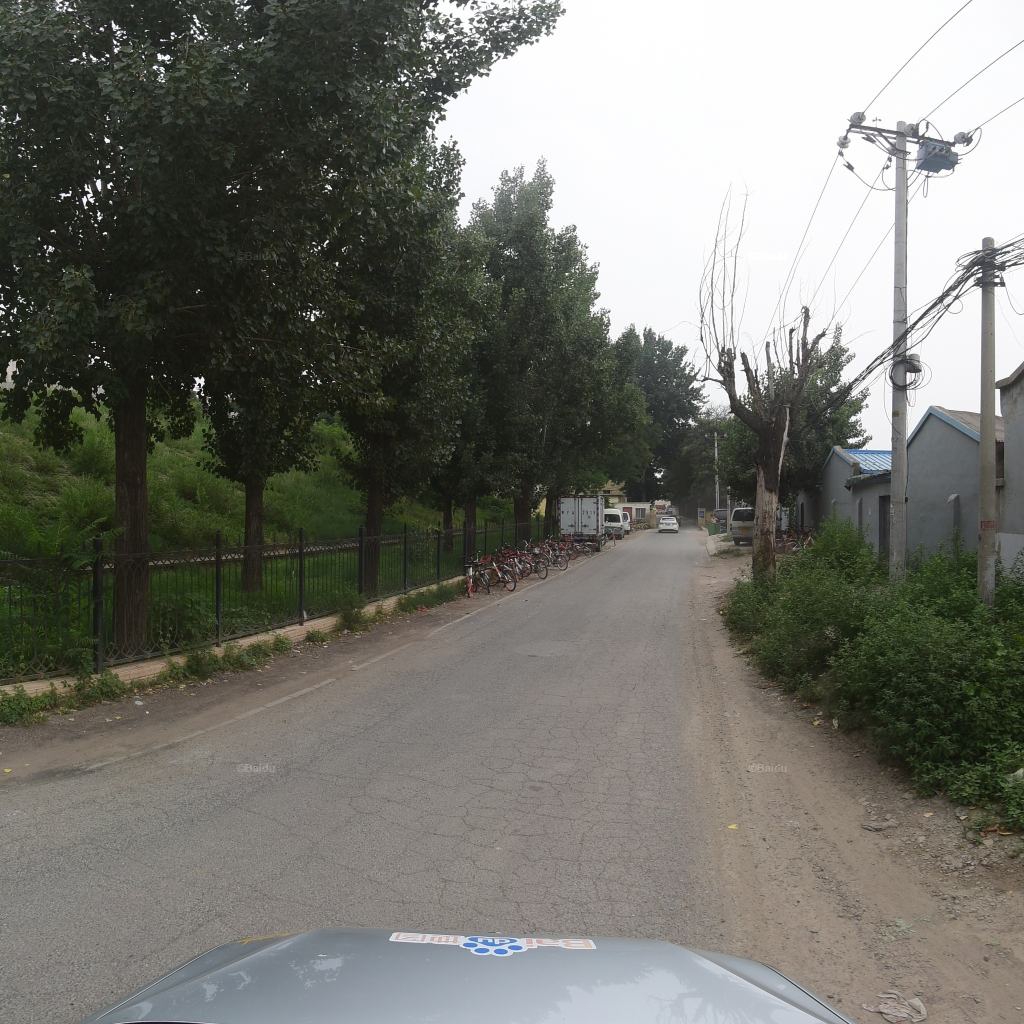
Region: Fengtai
Road damage annotations: alligator crack